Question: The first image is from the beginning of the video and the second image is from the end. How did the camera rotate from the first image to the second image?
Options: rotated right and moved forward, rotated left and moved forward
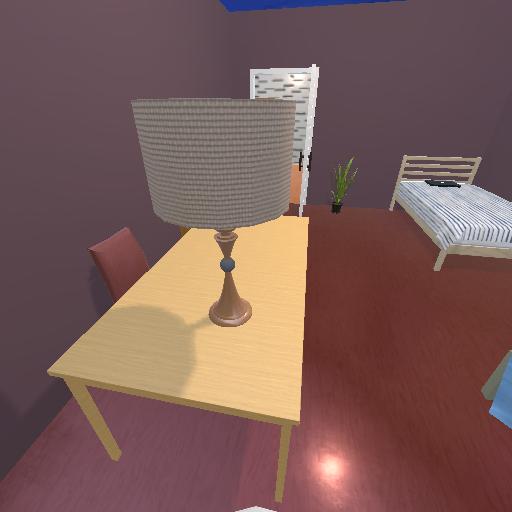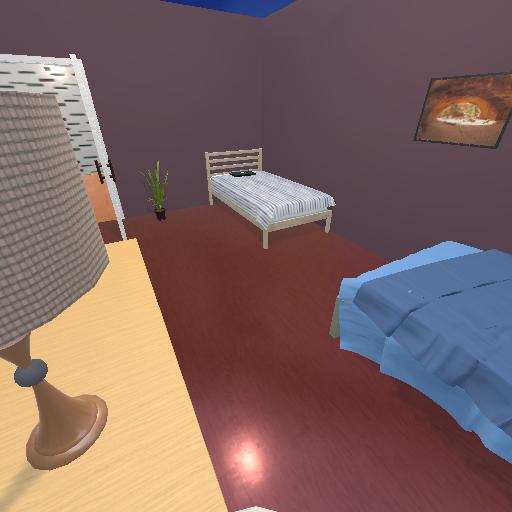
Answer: rotated right and moved forward